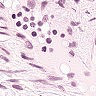
Metastatic tissue present: no